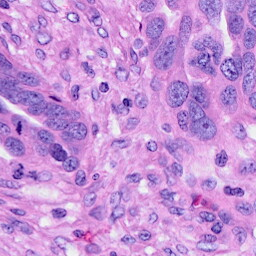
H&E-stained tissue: Ovarian